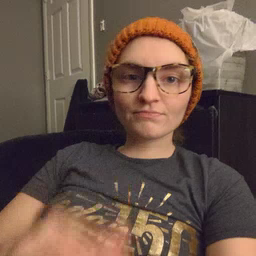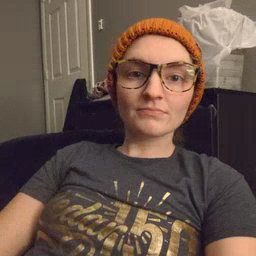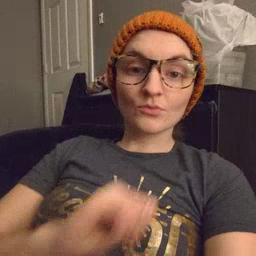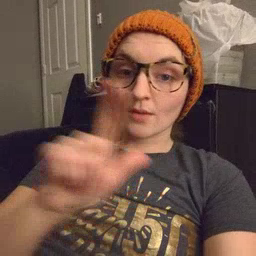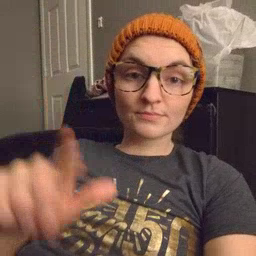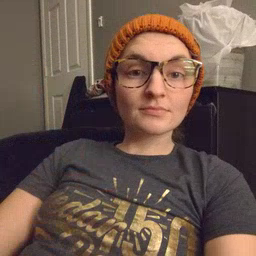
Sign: all